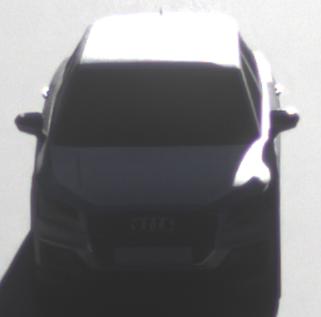
Make: Audi
Model: Q2
Model produced from: 2016
Model produced until: 2020
Doors: 5
Color: white
Road condition: dry road
Daytime: sunrise or sunset
Contrast: medium contrast